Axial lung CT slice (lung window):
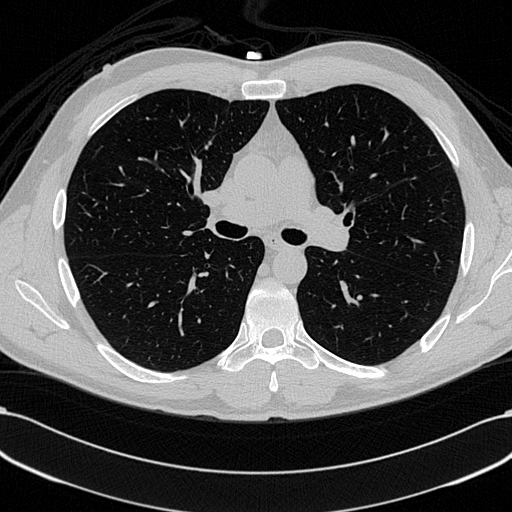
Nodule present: yes
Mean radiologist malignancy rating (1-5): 2